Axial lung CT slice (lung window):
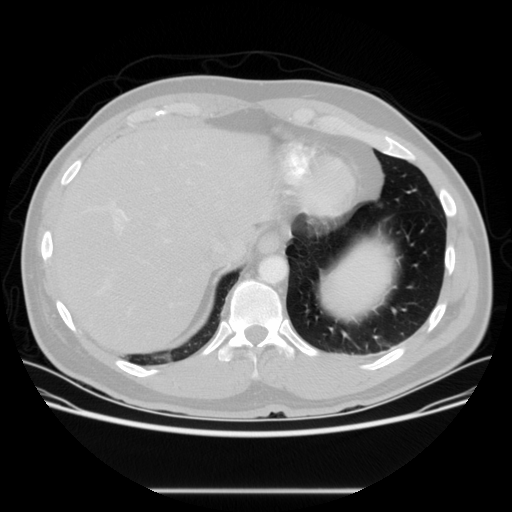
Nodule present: no